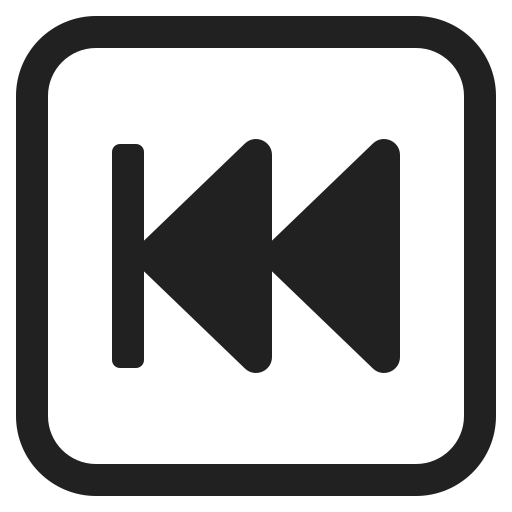
last track button high contrast